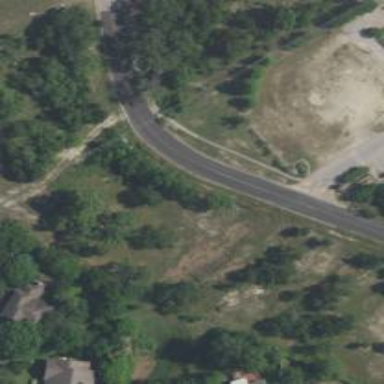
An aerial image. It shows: Driveway.